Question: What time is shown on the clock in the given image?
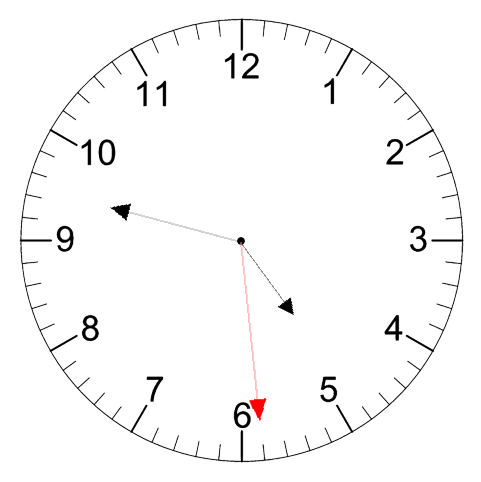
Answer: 04:47:29